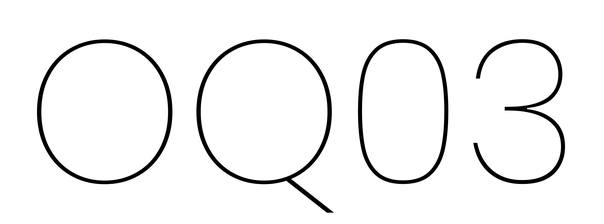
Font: Poppins-Thin